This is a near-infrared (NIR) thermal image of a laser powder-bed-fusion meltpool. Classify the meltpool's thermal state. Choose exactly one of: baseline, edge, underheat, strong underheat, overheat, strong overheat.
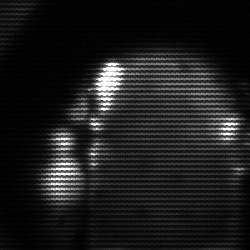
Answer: baseline